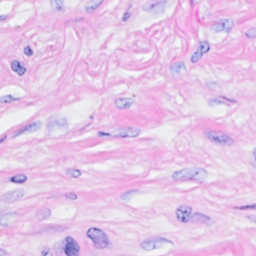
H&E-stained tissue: Breast